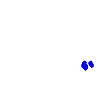
Particle: electron